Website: macys
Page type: gifting
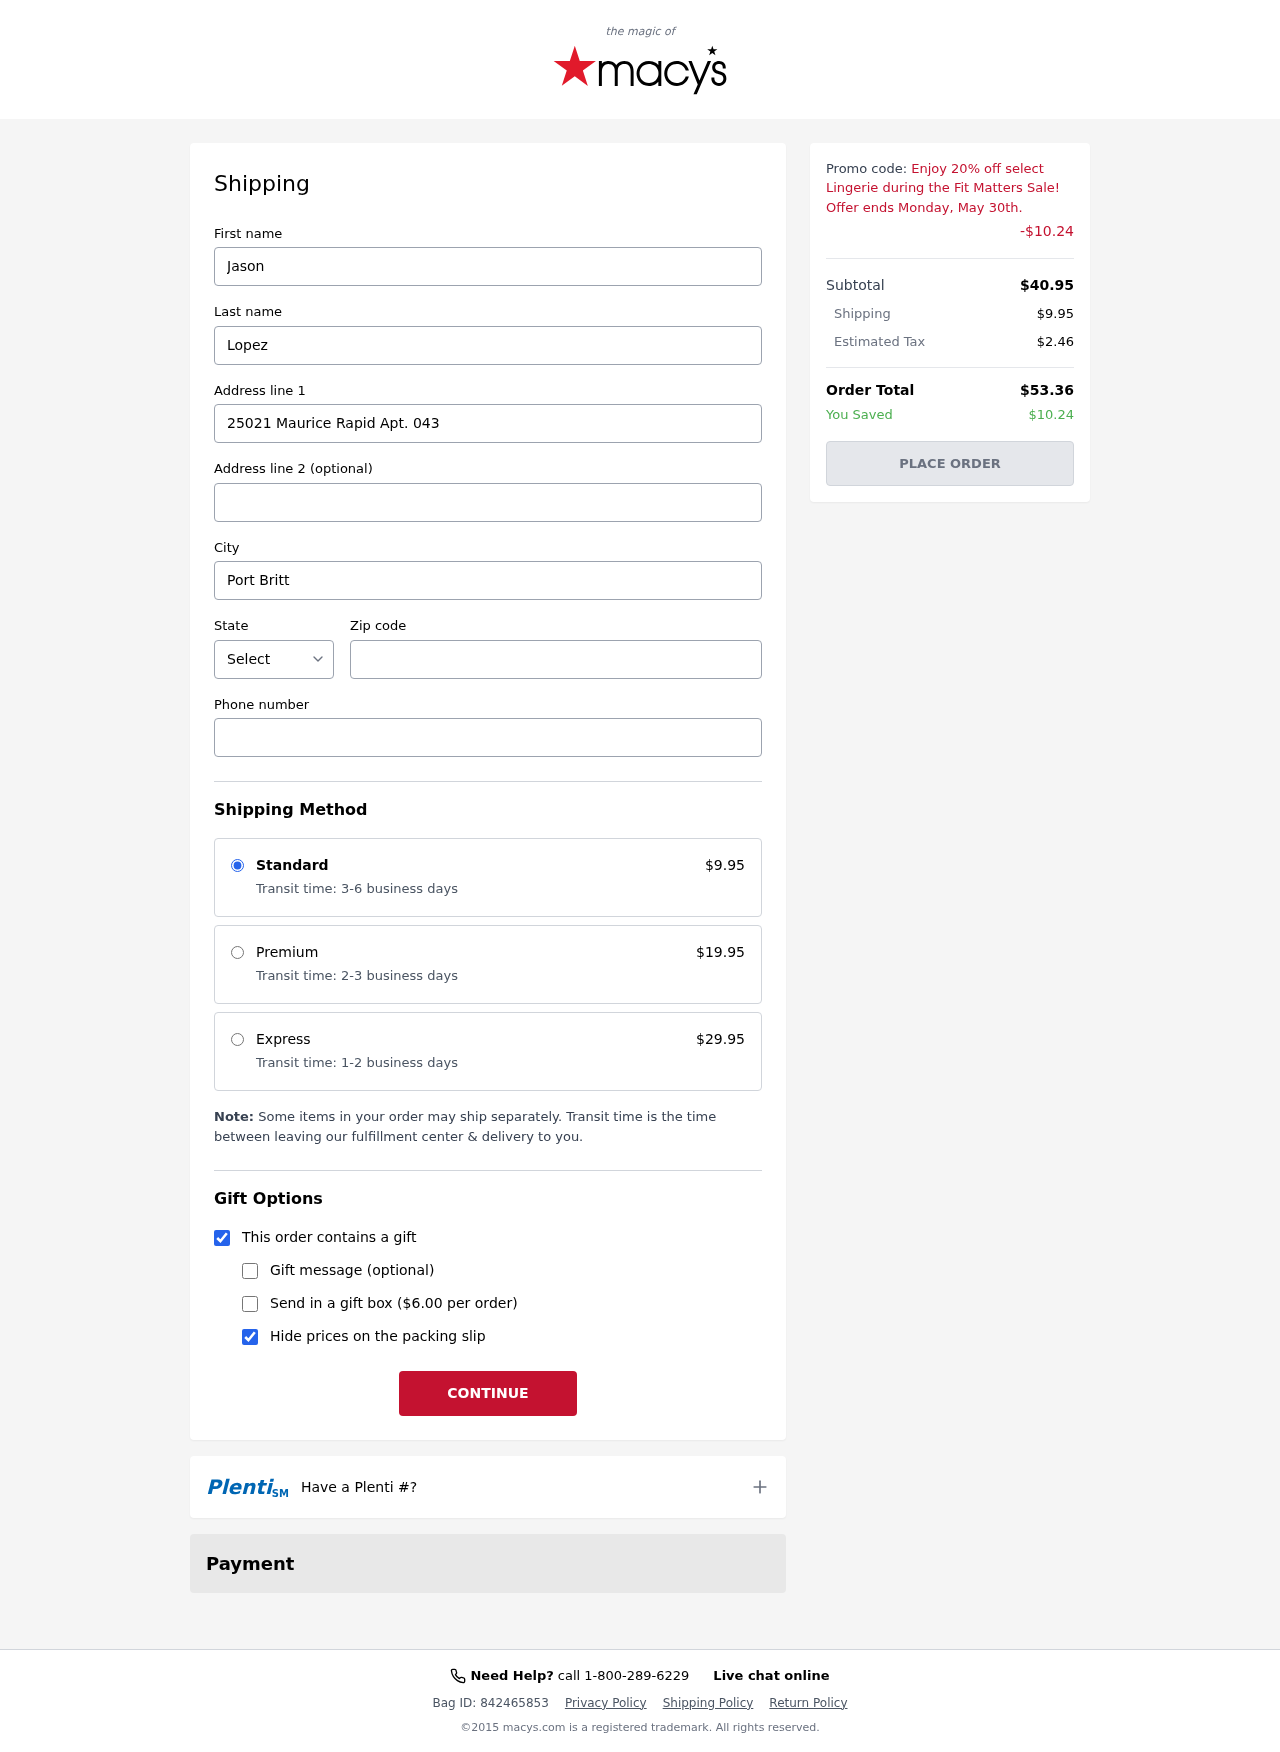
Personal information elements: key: PII_CITY
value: Port Brittneymouth
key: PII_FIRSTNAME
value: Jason
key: PII_LASTNAME
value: Lopez
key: PII_PHONE
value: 2189864653
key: PII_POSTCODE
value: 28763
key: PII_STATE_ABBR
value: MN
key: PII_STREET
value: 25021 Maurice Rapid Apt. 043
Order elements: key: ORDER_SHIPPING_COST
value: $9.95
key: ORDER_DISCOUNT
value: -$10.24
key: ORDER_SUBTOTAL
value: $40.95
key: ORDER_TAX
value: $2.46
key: ORDER_TOTAL
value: $53.36
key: ORDER_SAVINGS
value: $10.24